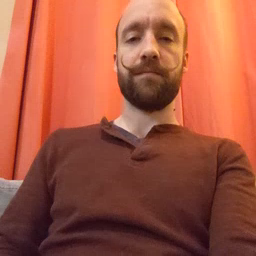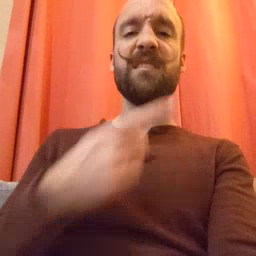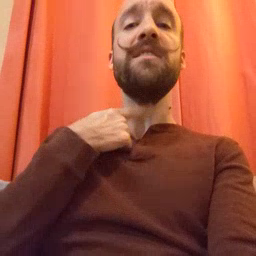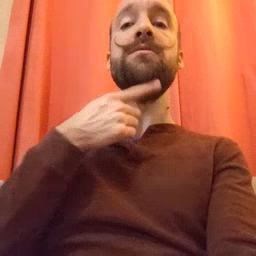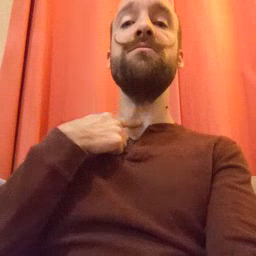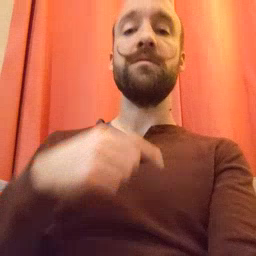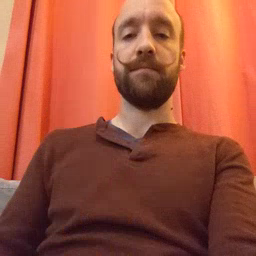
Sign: thirsty